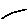
Label: line